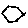
Label: hexagon